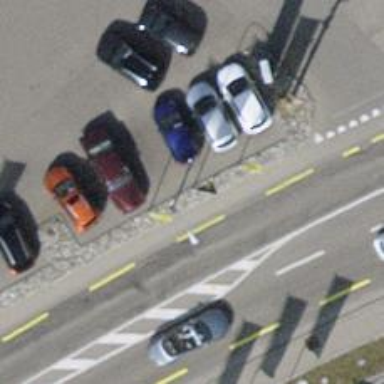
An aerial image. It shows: Flagpole which is man-made.